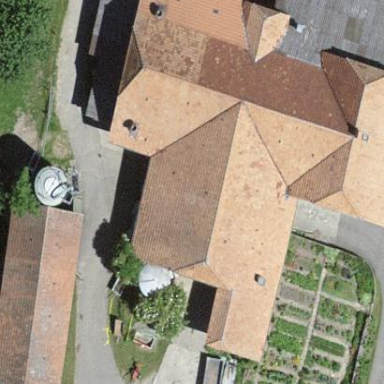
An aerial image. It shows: Farm building with half-hipped roof shape.